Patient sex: M
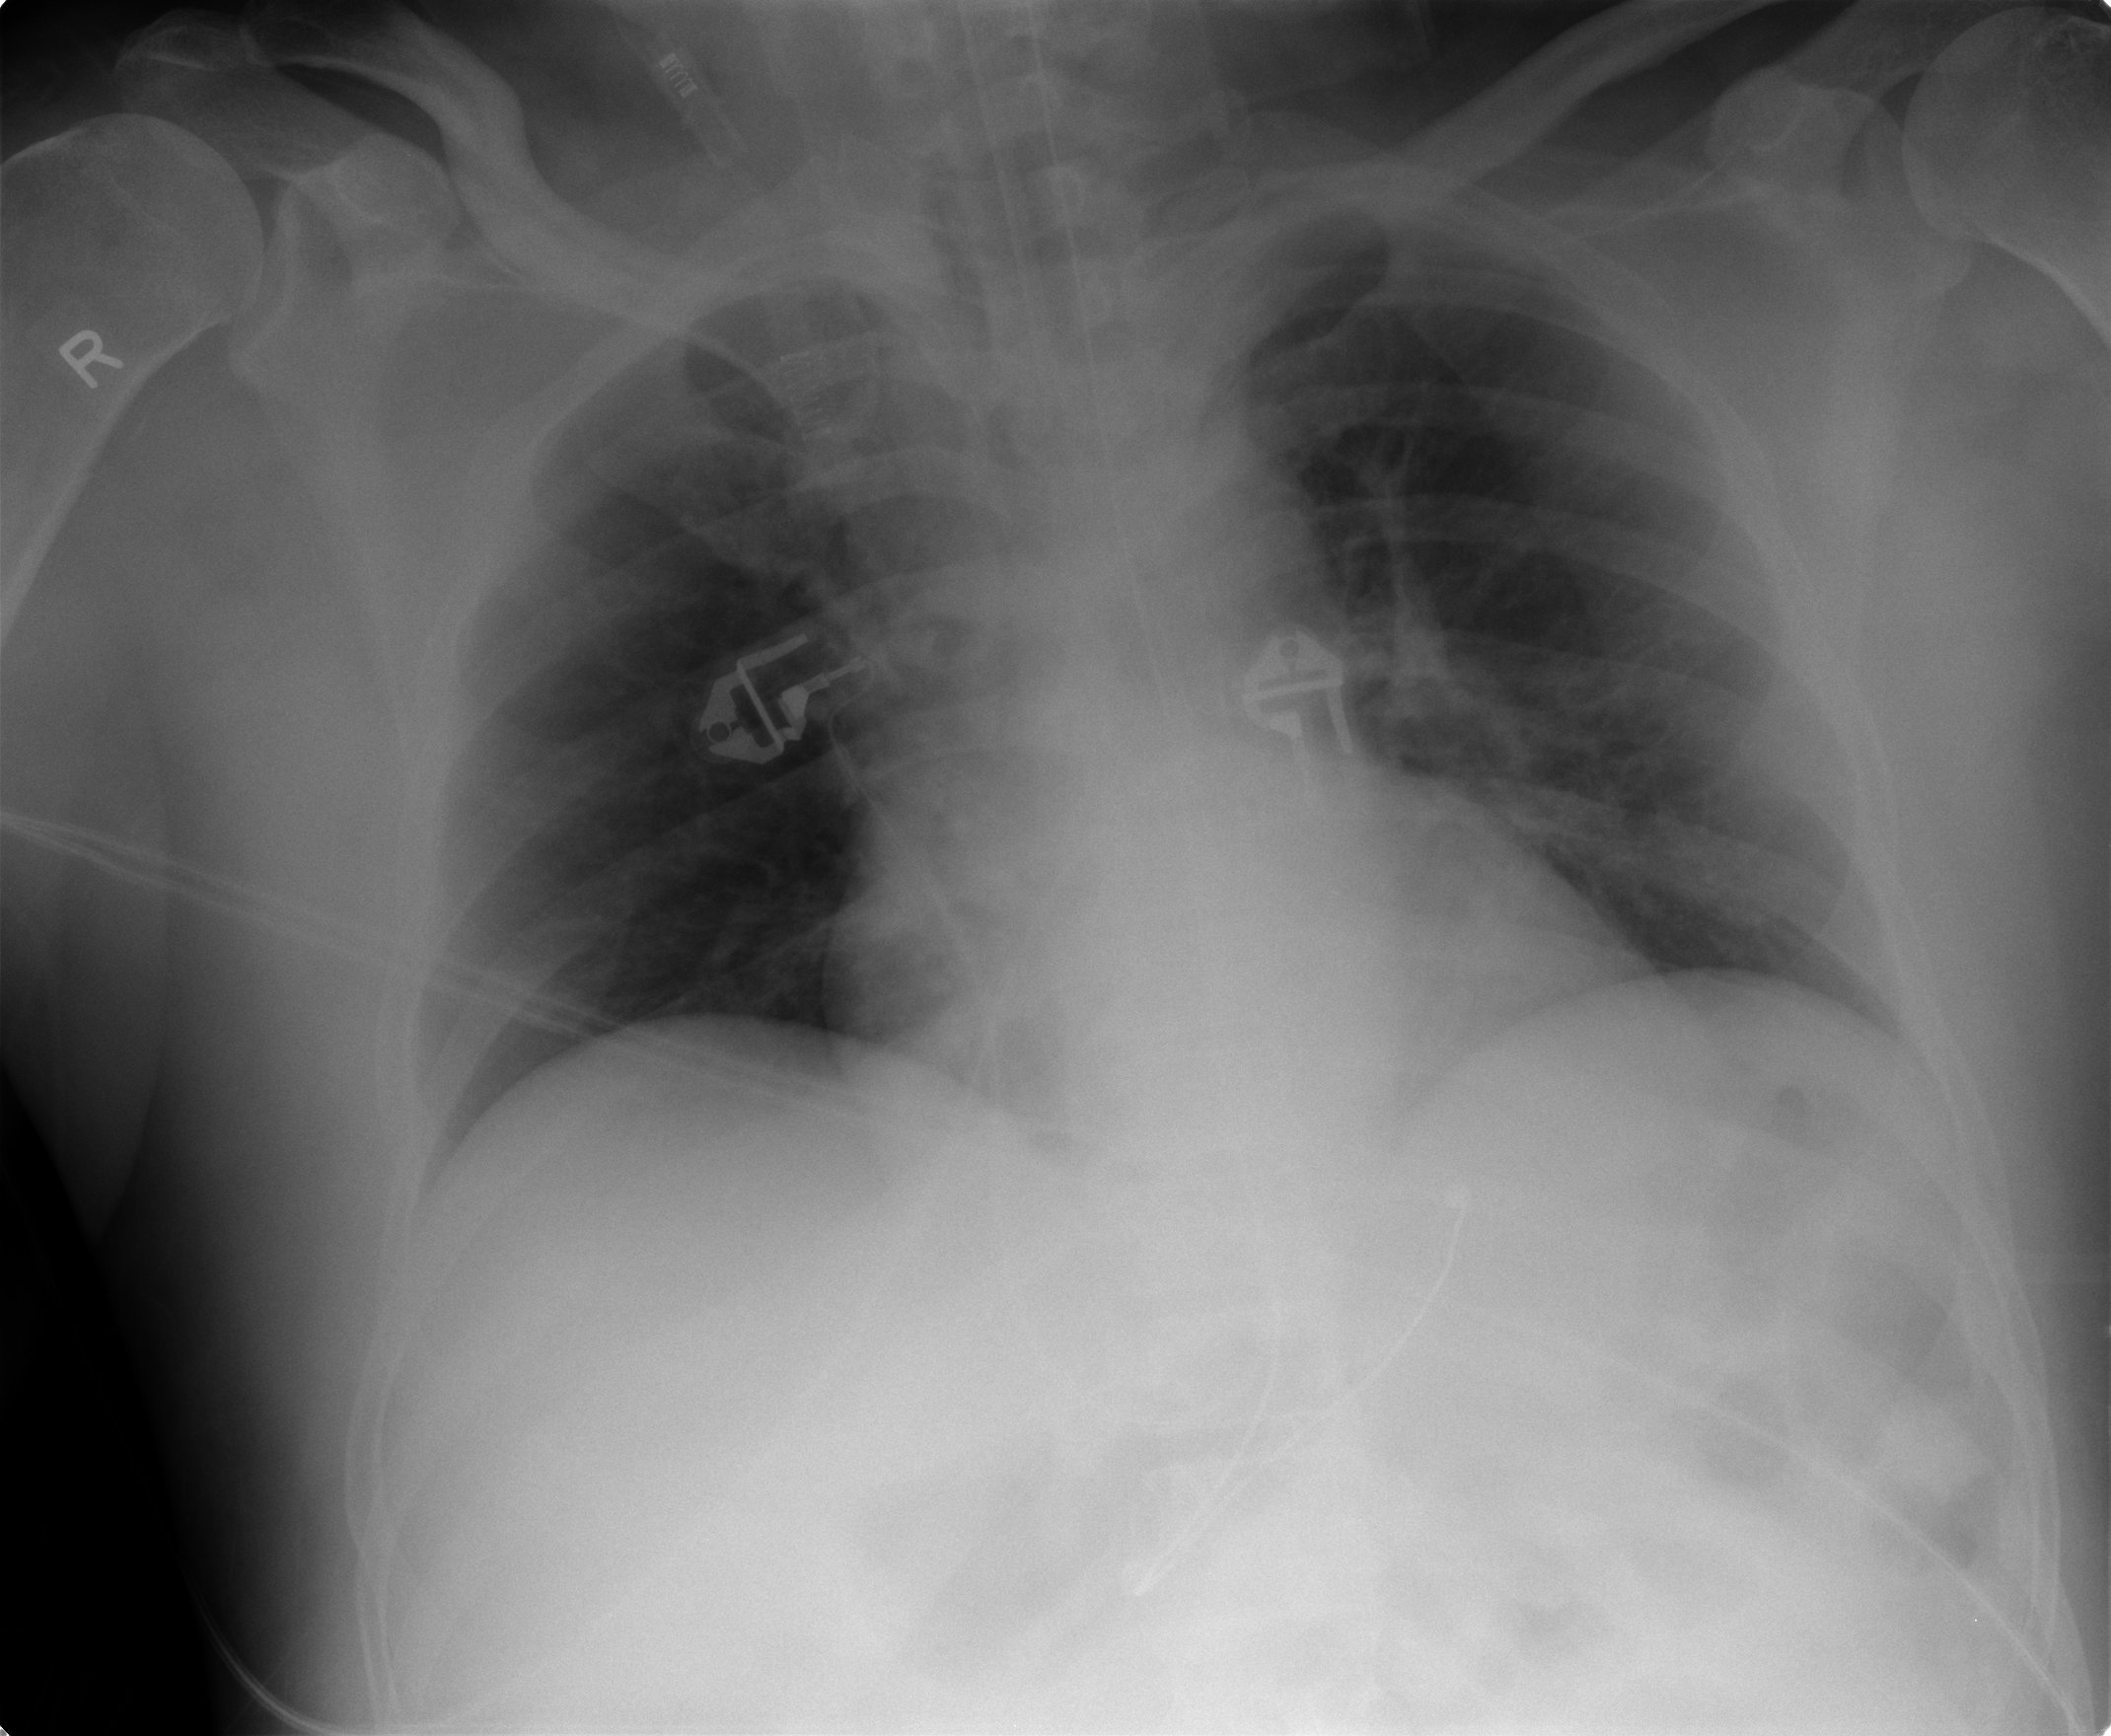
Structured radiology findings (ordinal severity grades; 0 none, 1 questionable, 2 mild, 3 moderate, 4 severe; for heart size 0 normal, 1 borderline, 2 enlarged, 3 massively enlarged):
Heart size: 1
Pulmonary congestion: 0
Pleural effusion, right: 0
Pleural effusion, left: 0
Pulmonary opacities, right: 0
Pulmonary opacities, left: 0
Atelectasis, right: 0
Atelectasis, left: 2